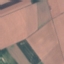
Land use / land cover class: AnnualCrop